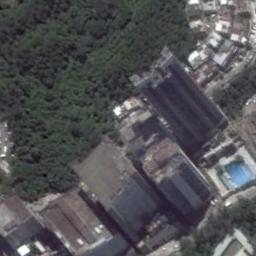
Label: commercial_area